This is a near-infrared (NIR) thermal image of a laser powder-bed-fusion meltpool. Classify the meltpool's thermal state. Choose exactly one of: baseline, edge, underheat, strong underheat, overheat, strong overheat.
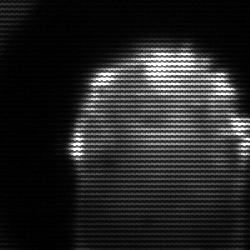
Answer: baseline